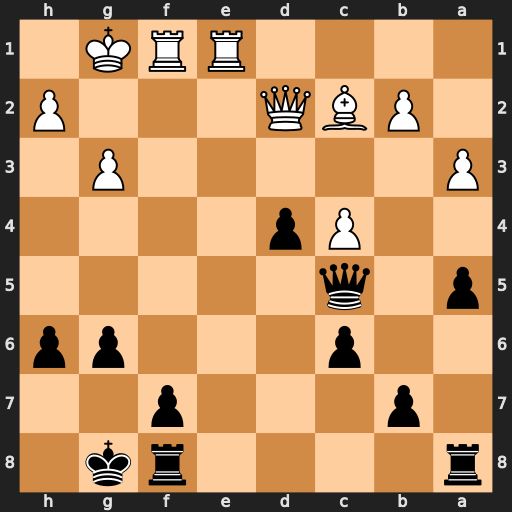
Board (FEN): r4rk1/1p3p2/2p3pp/p1q5/2Pp4/P5P1/1PBQ3P/4RRK1
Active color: b
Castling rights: -
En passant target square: -
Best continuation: d3+ Qf2 Qxf2+ Rxf2 dxc2